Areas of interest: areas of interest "Home Furnishing and Building Materials Market"
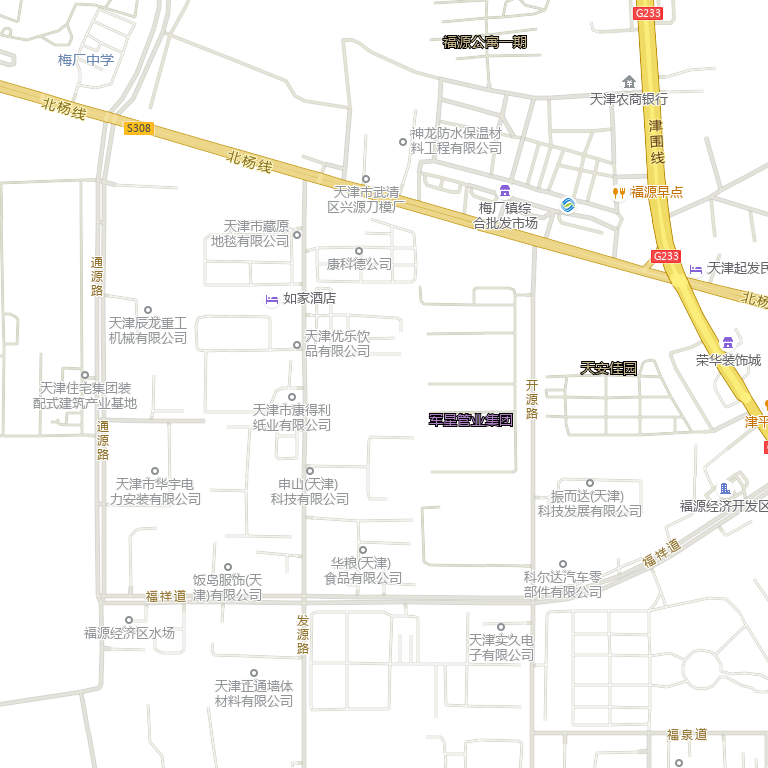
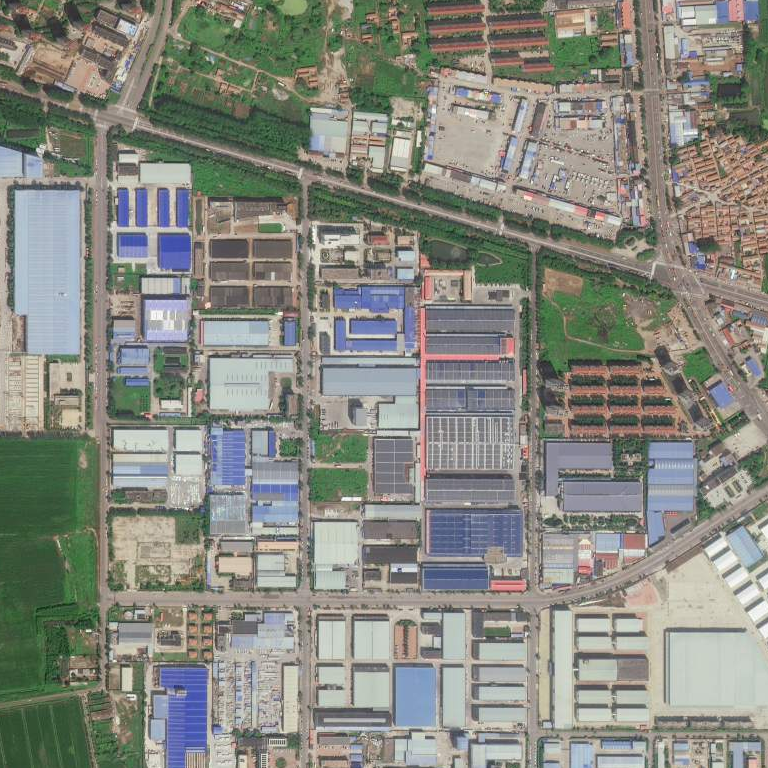